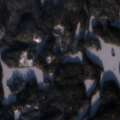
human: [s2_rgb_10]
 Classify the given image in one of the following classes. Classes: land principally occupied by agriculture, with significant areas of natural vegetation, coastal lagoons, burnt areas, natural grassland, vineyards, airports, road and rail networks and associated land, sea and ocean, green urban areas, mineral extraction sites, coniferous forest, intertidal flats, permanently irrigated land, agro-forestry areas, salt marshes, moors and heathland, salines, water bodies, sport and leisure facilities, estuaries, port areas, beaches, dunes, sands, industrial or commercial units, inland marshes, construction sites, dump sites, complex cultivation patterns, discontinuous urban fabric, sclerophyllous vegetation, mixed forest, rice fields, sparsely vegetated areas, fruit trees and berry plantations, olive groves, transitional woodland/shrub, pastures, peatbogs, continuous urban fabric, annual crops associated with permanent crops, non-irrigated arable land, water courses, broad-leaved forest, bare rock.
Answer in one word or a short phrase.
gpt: coniferous forest, water bodies